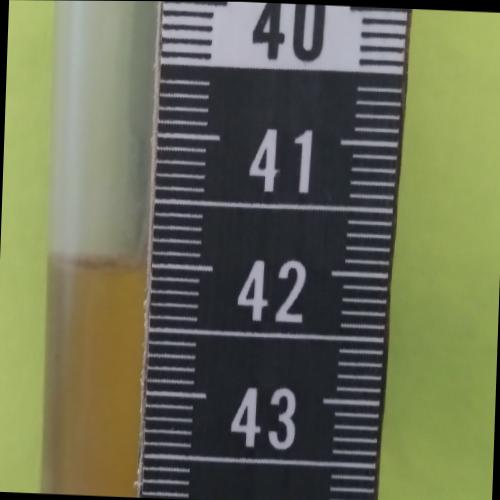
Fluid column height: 42.0 cm